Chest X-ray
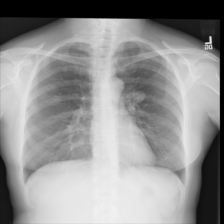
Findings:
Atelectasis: negative
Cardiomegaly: negative
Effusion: negative
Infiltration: negative
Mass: negative
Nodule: positive
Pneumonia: negative
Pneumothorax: negative
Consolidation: negative
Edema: negative
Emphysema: negative
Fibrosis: negative
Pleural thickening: negative
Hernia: negative